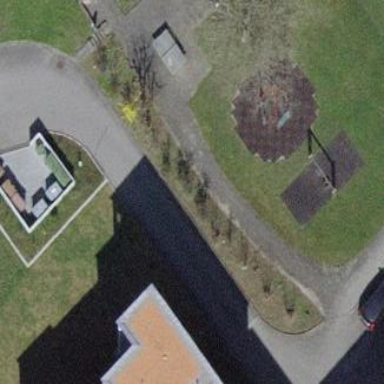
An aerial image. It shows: Playground area for leisure land.